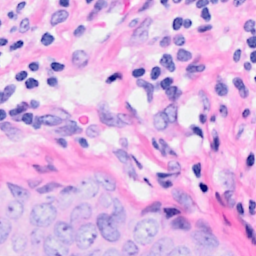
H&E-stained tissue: Breast